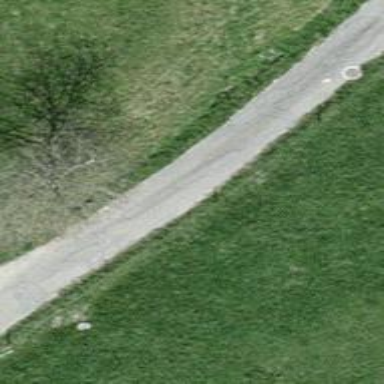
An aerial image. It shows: Unclassified asphalt road suitable for agricultural vehicles.